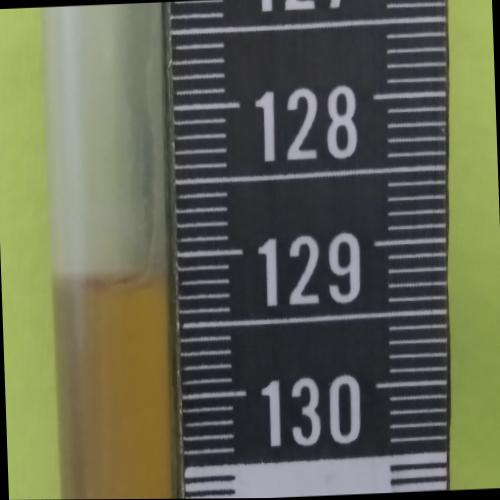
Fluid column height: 129.2 cm